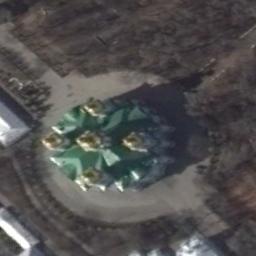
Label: church